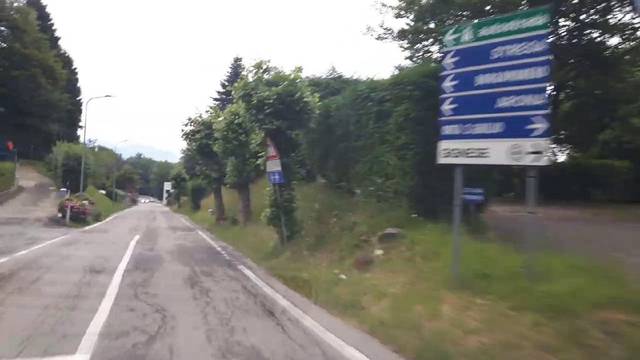
Region: Italy
Coordinates: 45.864, 8.512